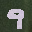
Label: 9